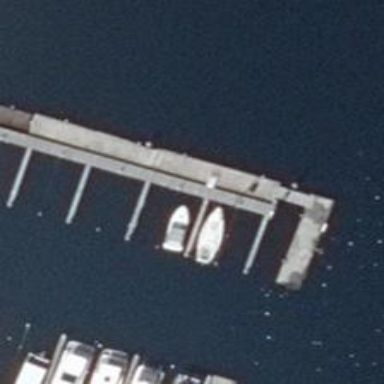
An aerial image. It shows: Man-made pier.